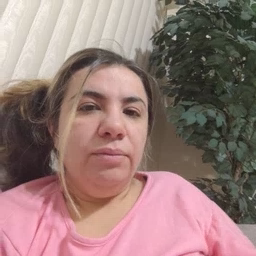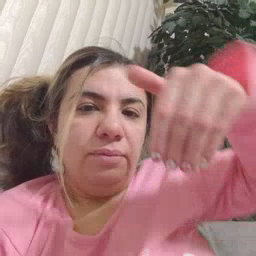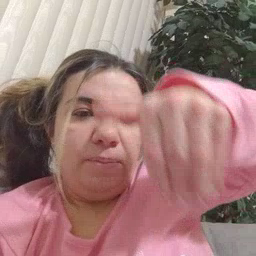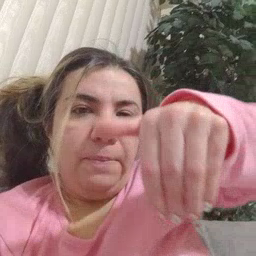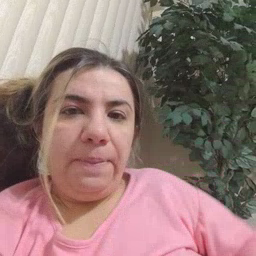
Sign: night